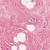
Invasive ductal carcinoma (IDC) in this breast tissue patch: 0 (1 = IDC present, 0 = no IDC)